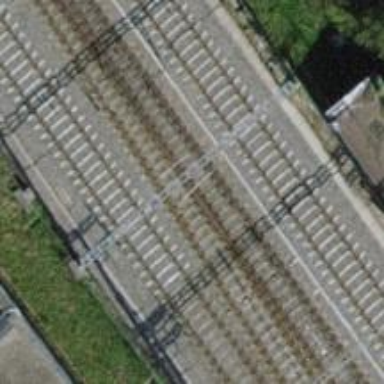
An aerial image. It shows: Single-track railway with electrified contact lines.